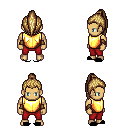
a pixel art fantasy rpg character, male body template, human, tanned skin, gold chest armor, red pants, blonde long topknot hairstyle, cloth bracers, black slippers, four views (front, back, left, right), 2x2 character sprite sheet, small pixel art, hard edges, no anti-aliasing